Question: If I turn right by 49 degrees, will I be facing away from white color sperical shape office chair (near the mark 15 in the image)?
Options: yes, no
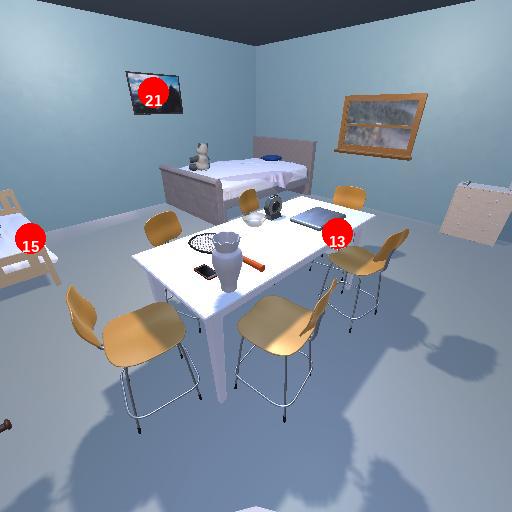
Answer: yes